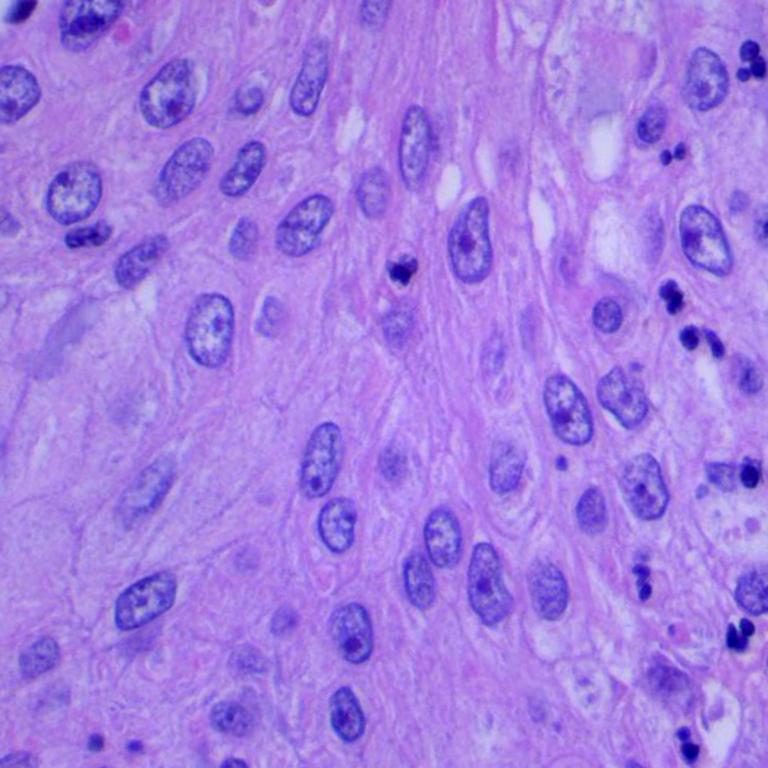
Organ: lung
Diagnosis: squamous carcinomas